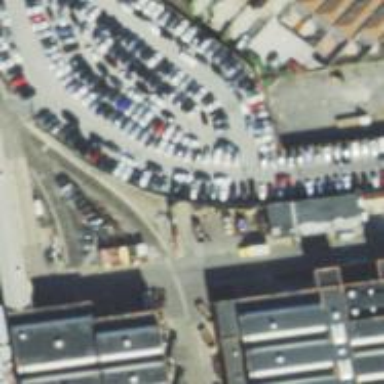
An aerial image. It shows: Yard meant for services.